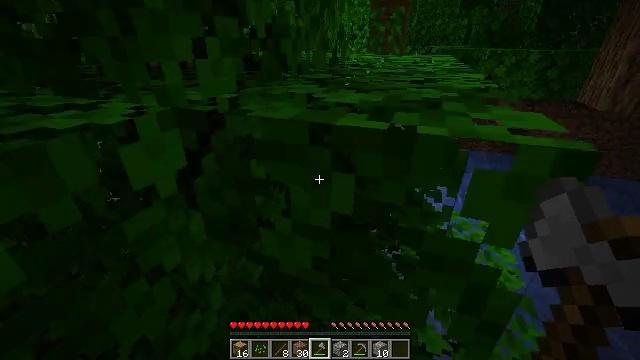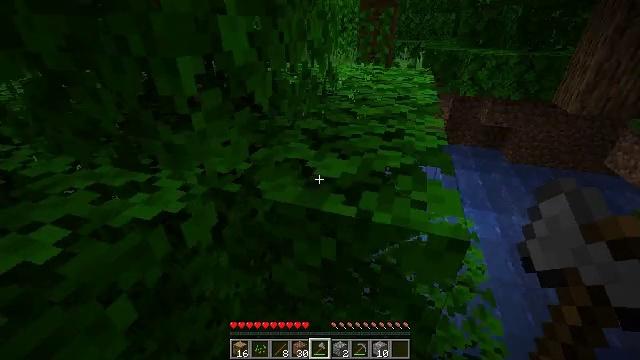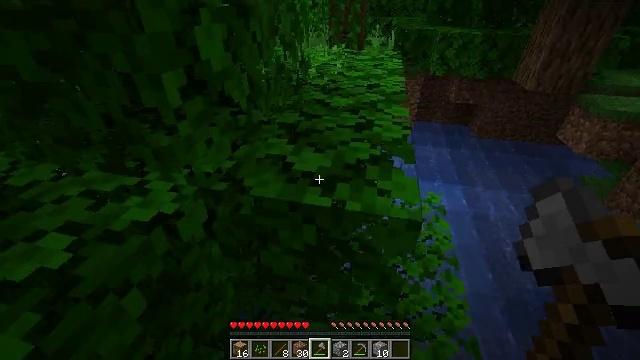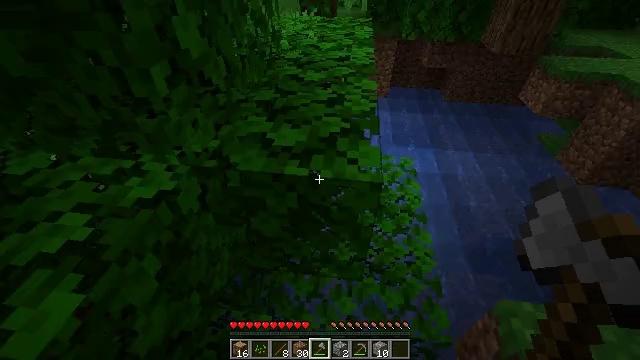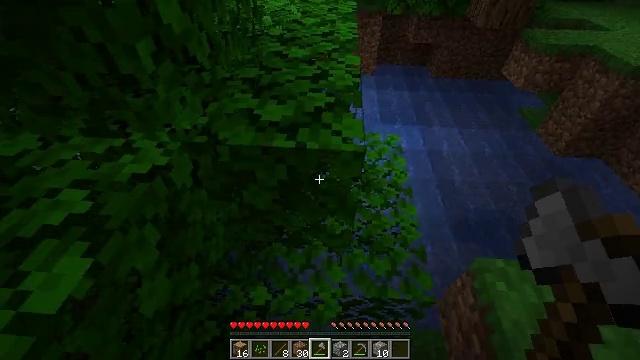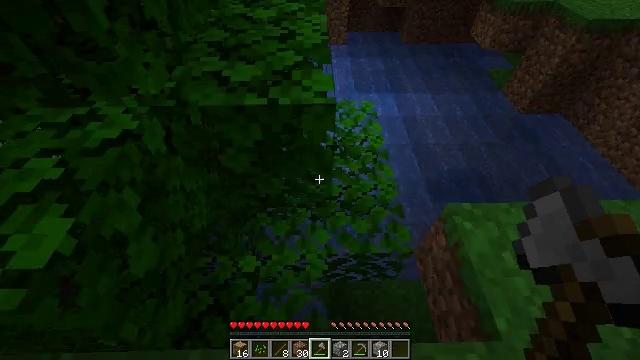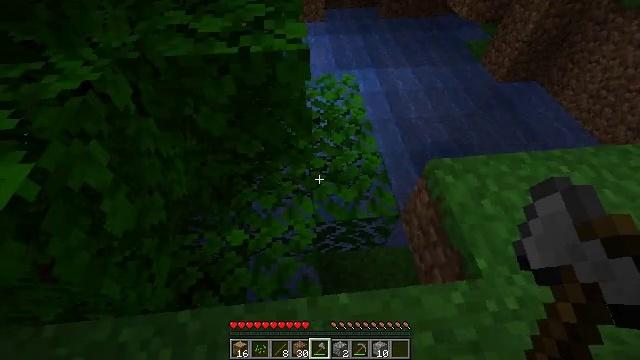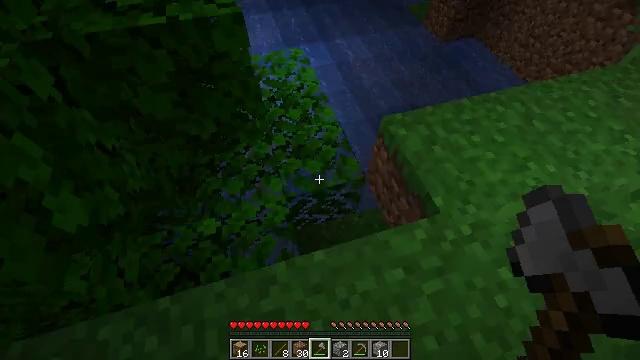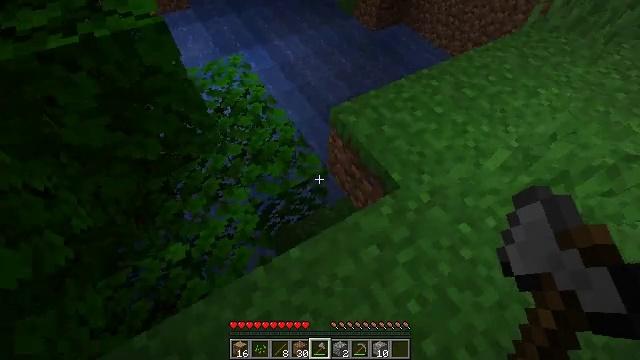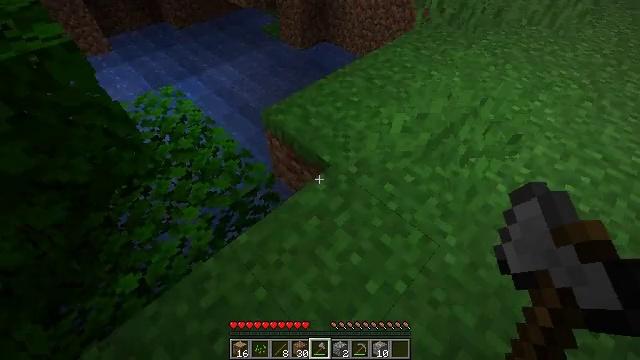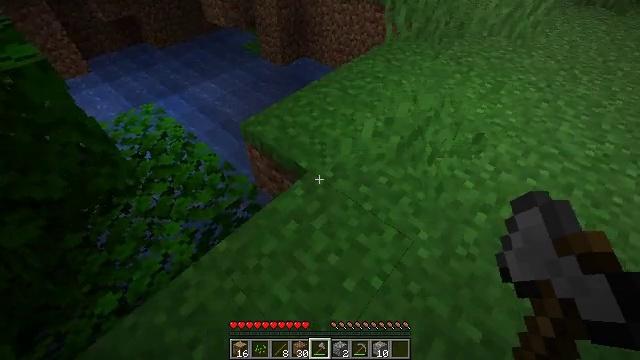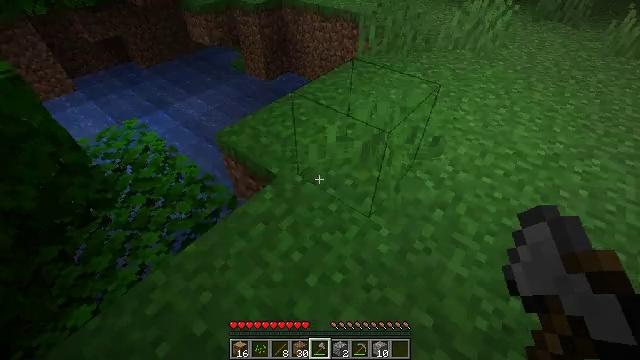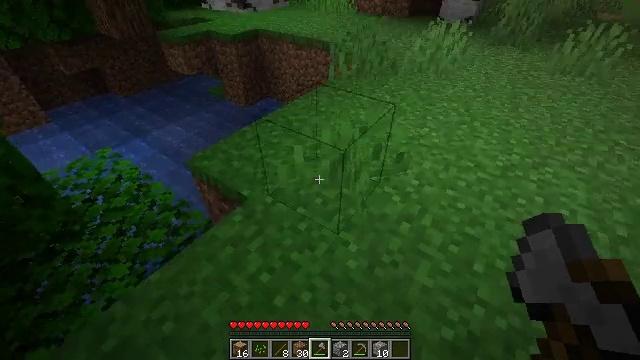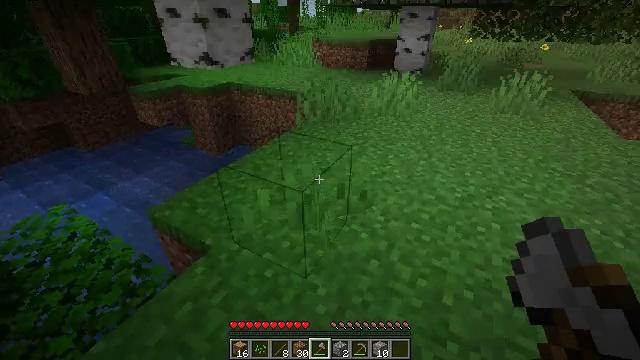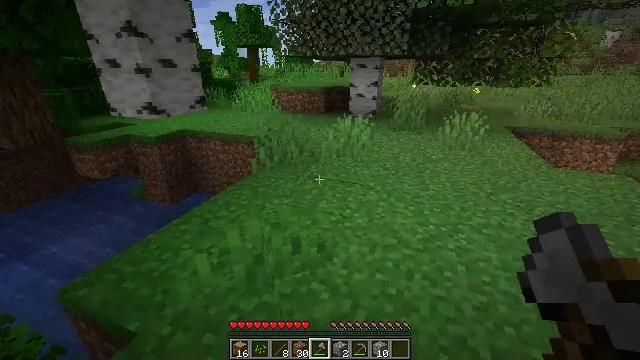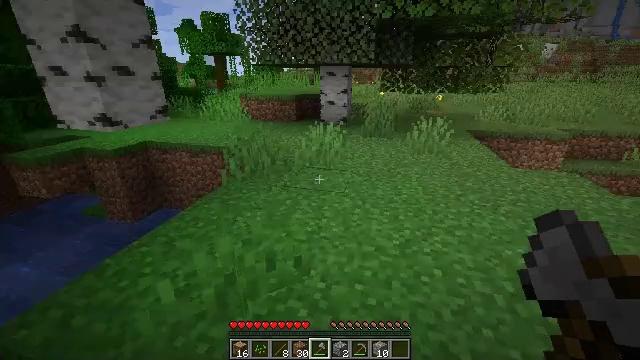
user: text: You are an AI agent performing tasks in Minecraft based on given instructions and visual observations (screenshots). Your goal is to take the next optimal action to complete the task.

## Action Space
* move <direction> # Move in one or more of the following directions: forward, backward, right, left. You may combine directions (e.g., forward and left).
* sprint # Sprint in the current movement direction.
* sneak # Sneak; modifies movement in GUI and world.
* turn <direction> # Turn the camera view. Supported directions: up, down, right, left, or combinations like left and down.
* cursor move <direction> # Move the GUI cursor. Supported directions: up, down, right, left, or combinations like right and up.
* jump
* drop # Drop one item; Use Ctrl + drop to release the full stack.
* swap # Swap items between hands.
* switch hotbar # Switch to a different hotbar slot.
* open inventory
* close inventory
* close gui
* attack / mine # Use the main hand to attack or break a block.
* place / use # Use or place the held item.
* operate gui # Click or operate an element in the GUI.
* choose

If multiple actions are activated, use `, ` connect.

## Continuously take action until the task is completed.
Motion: motion action
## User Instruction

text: craft item air
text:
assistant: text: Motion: move back, turn right and down, jump
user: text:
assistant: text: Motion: move back, turn right and down, jump
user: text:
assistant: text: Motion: move back, turn right and down, jump
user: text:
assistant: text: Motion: move back, turn right and down
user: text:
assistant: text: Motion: move back, turn right and down
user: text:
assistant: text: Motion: move back, turn right and down
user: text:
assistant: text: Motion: move back, turn right and down
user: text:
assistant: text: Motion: move back, turn right
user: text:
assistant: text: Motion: move back and move right, turn right and up
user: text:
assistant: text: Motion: move back and move right, turn right and up
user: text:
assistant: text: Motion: move right, turn right and up
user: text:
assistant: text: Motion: move right, turn right and up
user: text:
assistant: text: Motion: move forward, turn right and up
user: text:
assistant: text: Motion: move forward, turn right and up
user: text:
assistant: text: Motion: move forward, turn right and up
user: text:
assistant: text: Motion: turn right and up
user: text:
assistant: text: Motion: move forward, turn right and up
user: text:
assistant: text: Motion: move forward, turn right and up
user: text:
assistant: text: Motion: move forward
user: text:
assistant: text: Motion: move forward
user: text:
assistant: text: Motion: move forward
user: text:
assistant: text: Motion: move forward
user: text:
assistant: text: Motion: move forward
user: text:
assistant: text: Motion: move forward
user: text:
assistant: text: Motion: move forward, turn right and up
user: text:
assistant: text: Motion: move forward
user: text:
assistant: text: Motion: move forward
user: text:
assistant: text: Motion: move forward
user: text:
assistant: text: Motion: move forward, turn right and up
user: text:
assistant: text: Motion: move forward, turn right